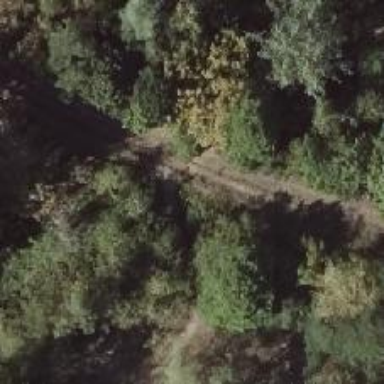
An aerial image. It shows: Disused railway bridge from historic railway.